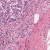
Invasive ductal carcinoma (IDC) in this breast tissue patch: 1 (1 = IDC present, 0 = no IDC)